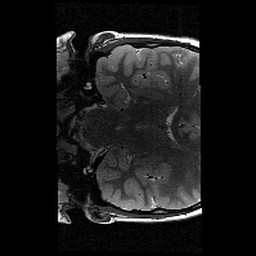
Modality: T2w
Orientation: coronal
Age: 11
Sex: male
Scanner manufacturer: siemens
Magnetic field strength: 3 T
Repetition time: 9.23 s
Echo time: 0.067 s